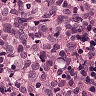
Metastatic tissue present: yes